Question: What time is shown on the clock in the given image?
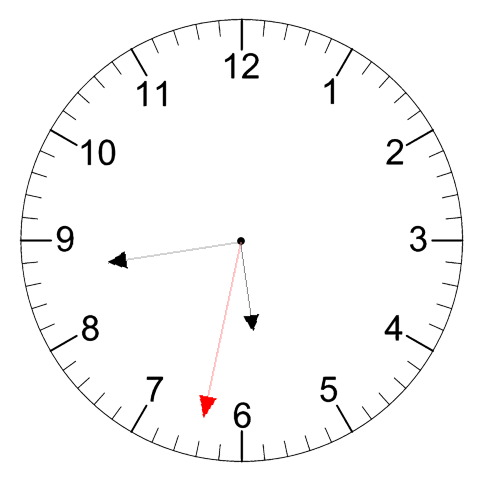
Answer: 05:43:32